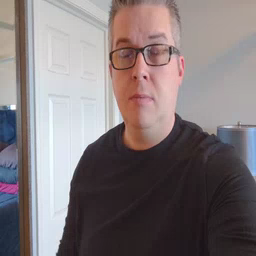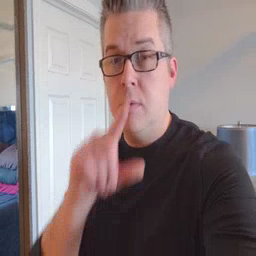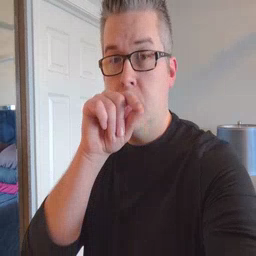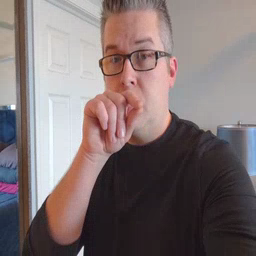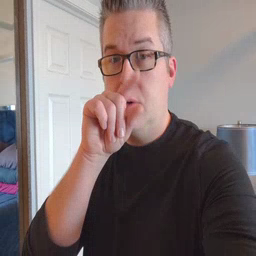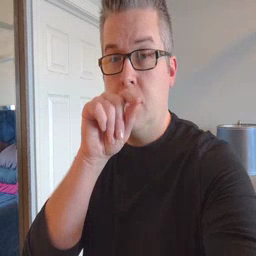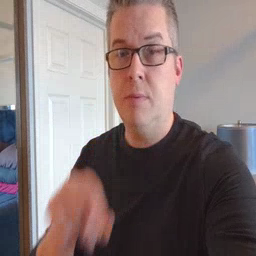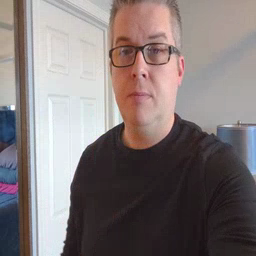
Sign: bird